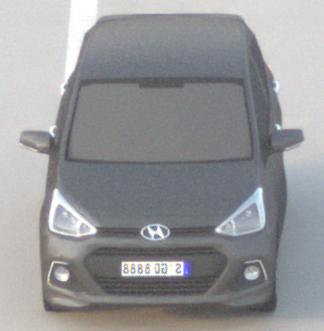
Make: Hyundai
Model: i10
Detailed model: Gen. 2
Model produced from: 2013
Model produced until: 2019
Doors: 5
Color: gray
Road condition: dry road
Daytime: sunrise or sunset
Contrast: low contrast